Brain MRI, t2w sequence, axial 2D slice.
Patient: age 41, sex F, weight 95 kg, height 1.95 m
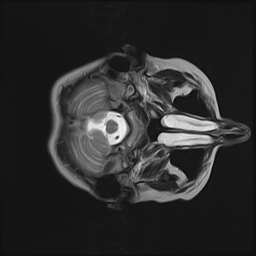